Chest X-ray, AP view. Patient: 43 years old, sex M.
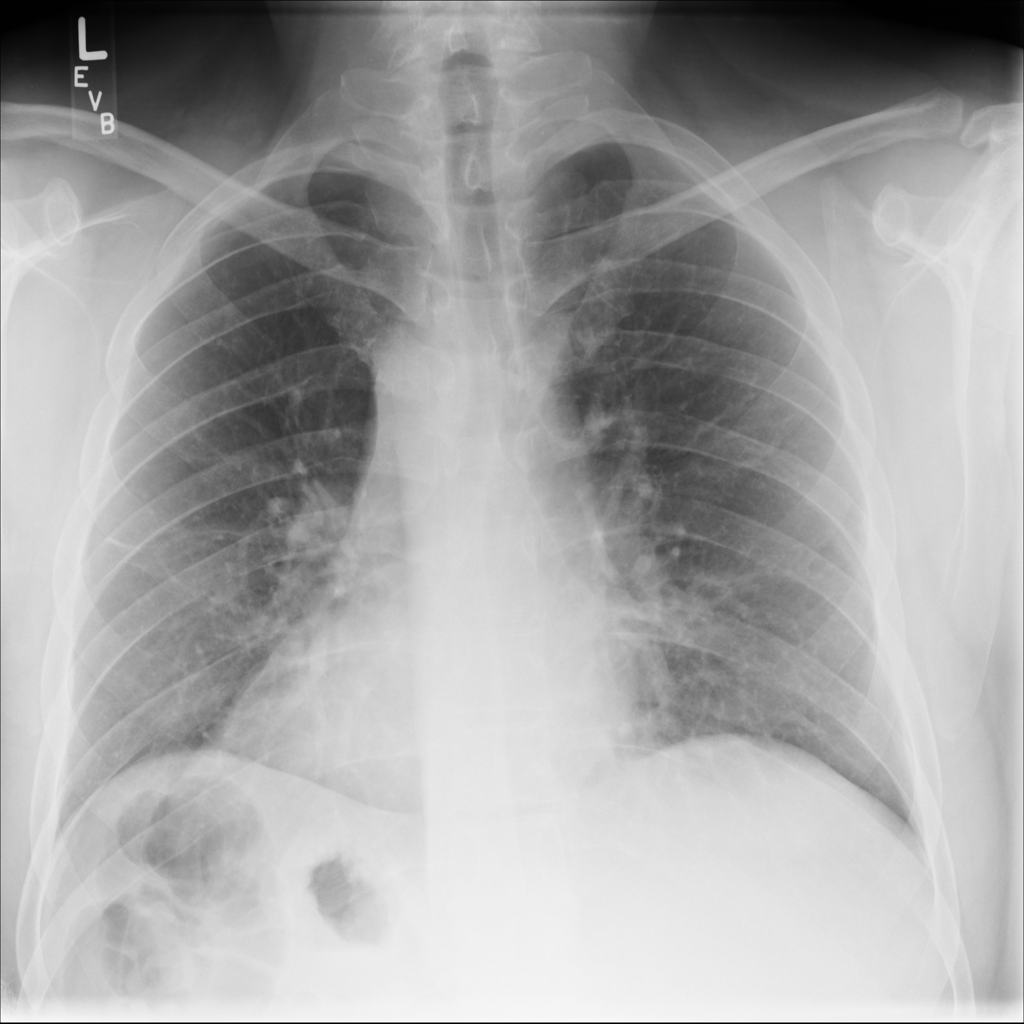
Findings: No Finding